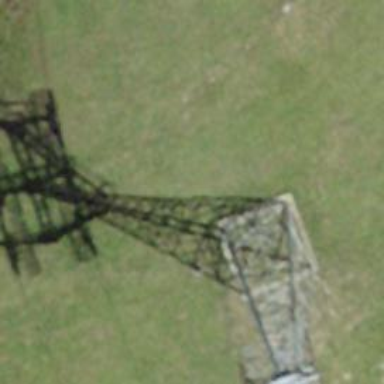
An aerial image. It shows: Pylon used for aerialway.